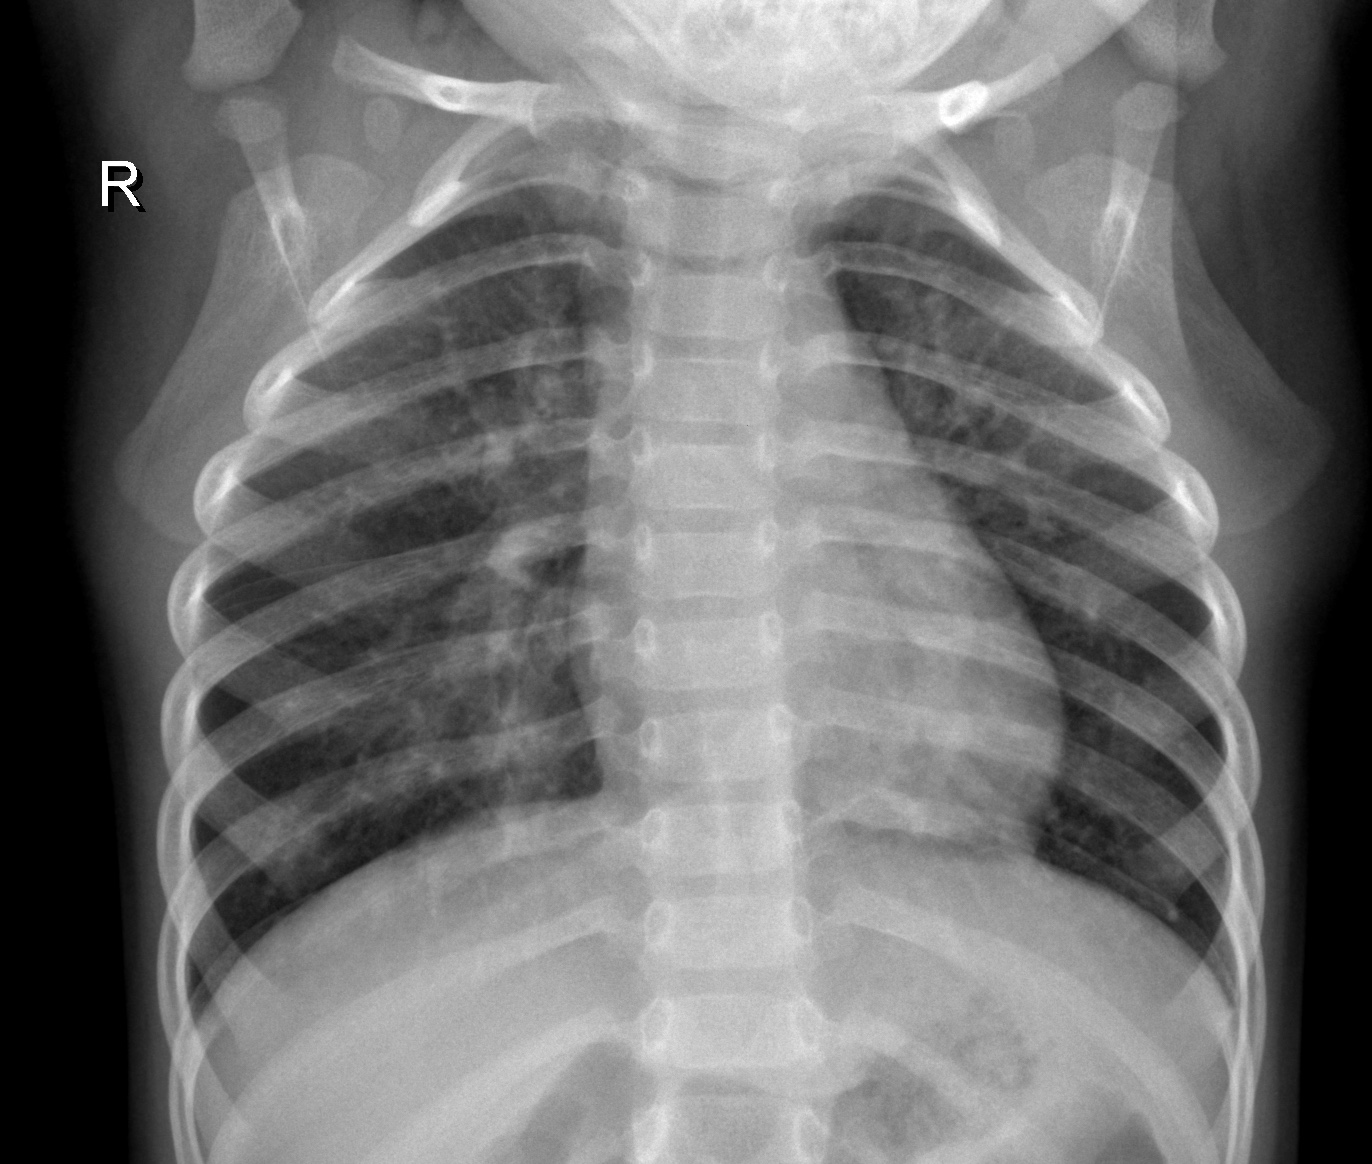
Diagnosis: NORMAL